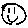
Label: smiley face